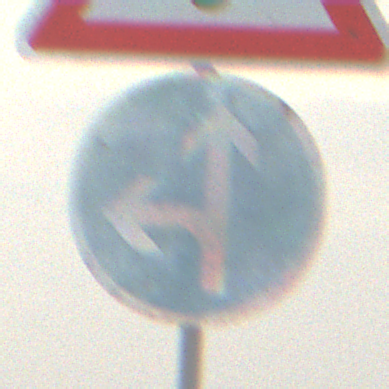
Verkehrszeichen: VorgeschriebeneFahrtrichtungGeradeausOderLinks
Zusatzzeichen oben: Lichtzeichenanlage
Umgebung: Outdoor, Nature
Tageszeit: MorningAfternoon
Wetter: Overcast
Licht: Natural
Jahreszeit: Winter
Kontrast: LowContrast